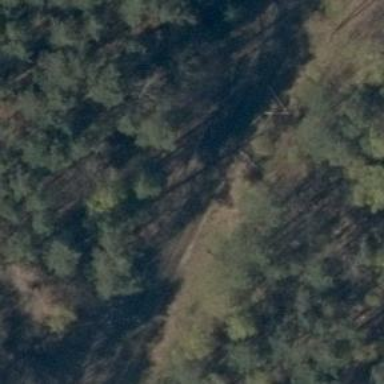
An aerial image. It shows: Railway track.